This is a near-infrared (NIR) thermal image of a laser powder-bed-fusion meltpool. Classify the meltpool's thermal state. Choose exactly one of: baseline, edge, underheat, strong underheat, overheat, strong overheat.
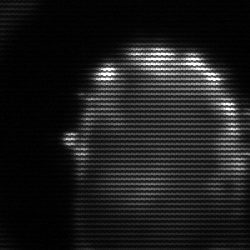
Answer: baseline